Question: Using Multiple linear regression model to estimate medical charges for smokers. I have used on the 'age', 'bmi', 'children' feature to estimate "charges".Here is my code below :
'''
import pandas as pd
import numpy as np
import plotly.express as px
import matplotlib
import matplotlib.pyplot as plt
import seaborn as sns
%matplotlib inline
from sklearn.linear_model import LinearRegression
from sklearn.metrics import mean_squared_error as rmse
'''
#### Read the data from the github repo
'''
smoker_df = pd.read_csv('https://raw.githubusercontent.com/stedy/Machine-Learning-with-R-datasets/master/insurance.csv')
'''
#### Create inputs and targets
'''
inputs = smoker_df[['age', 'bmi', 'children']]
targets = smoker_df['charges']
'''
#### Create and train the model
'''
model6 = LinearRegression().fit(inputs, targets)
'''
#### Generate predictions
'''
predictions = model6.predict(inputs)
'''
#### Compute loss to evalute the model
'''
loss = rmse(targets, predictions)
print('Loss:', loss)
'''
#### Visualization of Prediction and Targets :
'''
fig, ax = plt.subplots(figsize=(7, 3.5))
ax.plot(predictions, targets, color='k', label='Regression model')
ax.set_ylabel('predictions', fontsize=14)
ax.set_xlabel('targets', fontsize=14)
ax.legend(facecolor='white', fontsize=11)
'''
It is not a good visualization . How do i improve it so that i could get some insight and how to visualize more than 3 features as inputs with 1 feature as targets.

<URL>
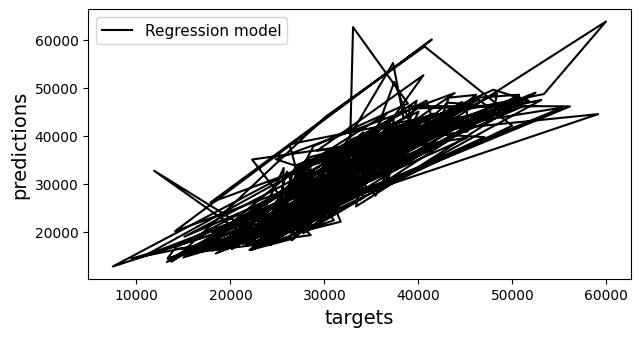
Answer: You can use a scatter to visualize your prediction vs observed:
'''
fig, ax = plt.subplots(figsize=(7, 3.5))
ax.scatter(predictions, targets)
ax.set_xlabel('prediction', fontsize=14)
ax.set_ylabel('charges', fontsize=14)
ax.legend(facecolor='white', fontsize=11)
'''
<URL>
You can see that some of your prediction is off, this is because you did not include other variables:
'''
import seaborn as sns
sns.scatterplot(data=smoker_df,x = "age", y = "charges",hue="smoker")
'''
<URL>
And you can check out how your other features correlate with your target:
'''
fig, ax = plt.subplots(1,3,figsize=(15, 5))
for i,x in enumerate(inputs.columns):
ax[i].scatter(inputs[[x]], targets, label=x)
ax[i].set_xlabel(x, fontsize=14)
ax[i].set_ylabel('charges', fontsize=14)
ax[i].legend(facecolor='white', fontsize=11)
plt.tight_layout()
'''
<URL>